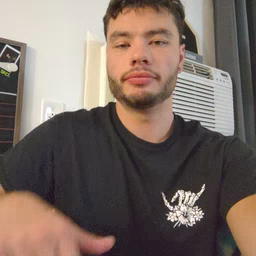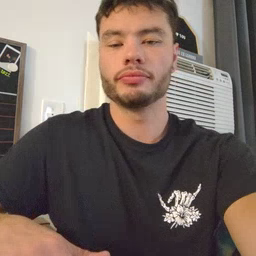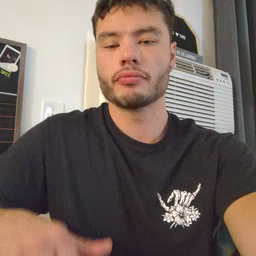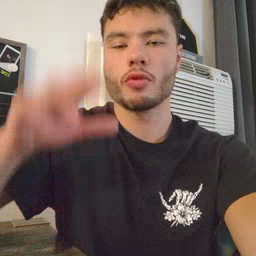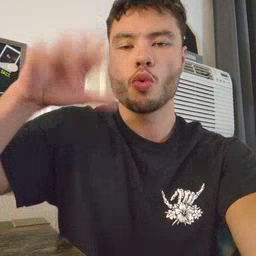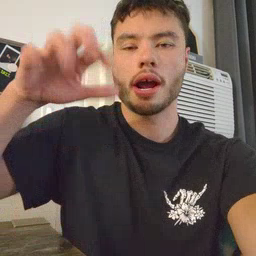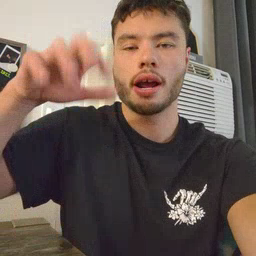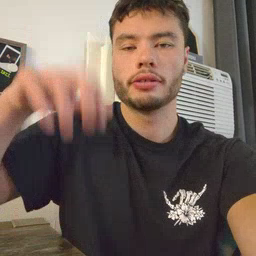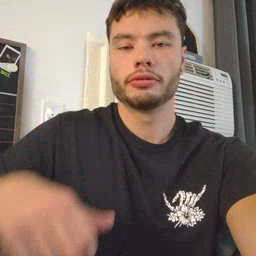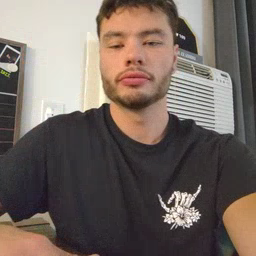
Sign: rain